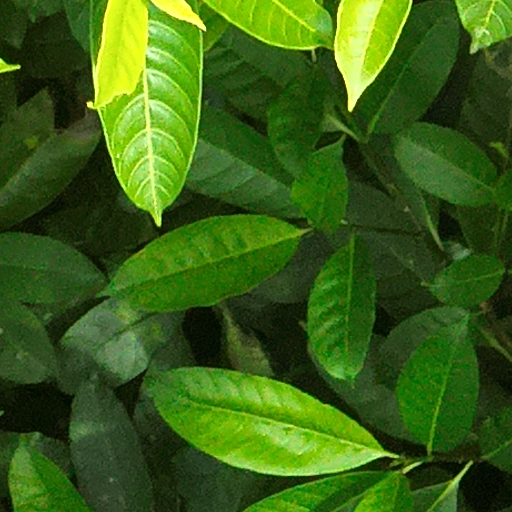
Species: Tabernaemontana arborea
GBIF accepted scientific name: Tabernaemontana arborea
Crown area (m\u00b2): 106.332